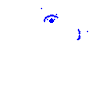
Particle: electron